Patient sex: M
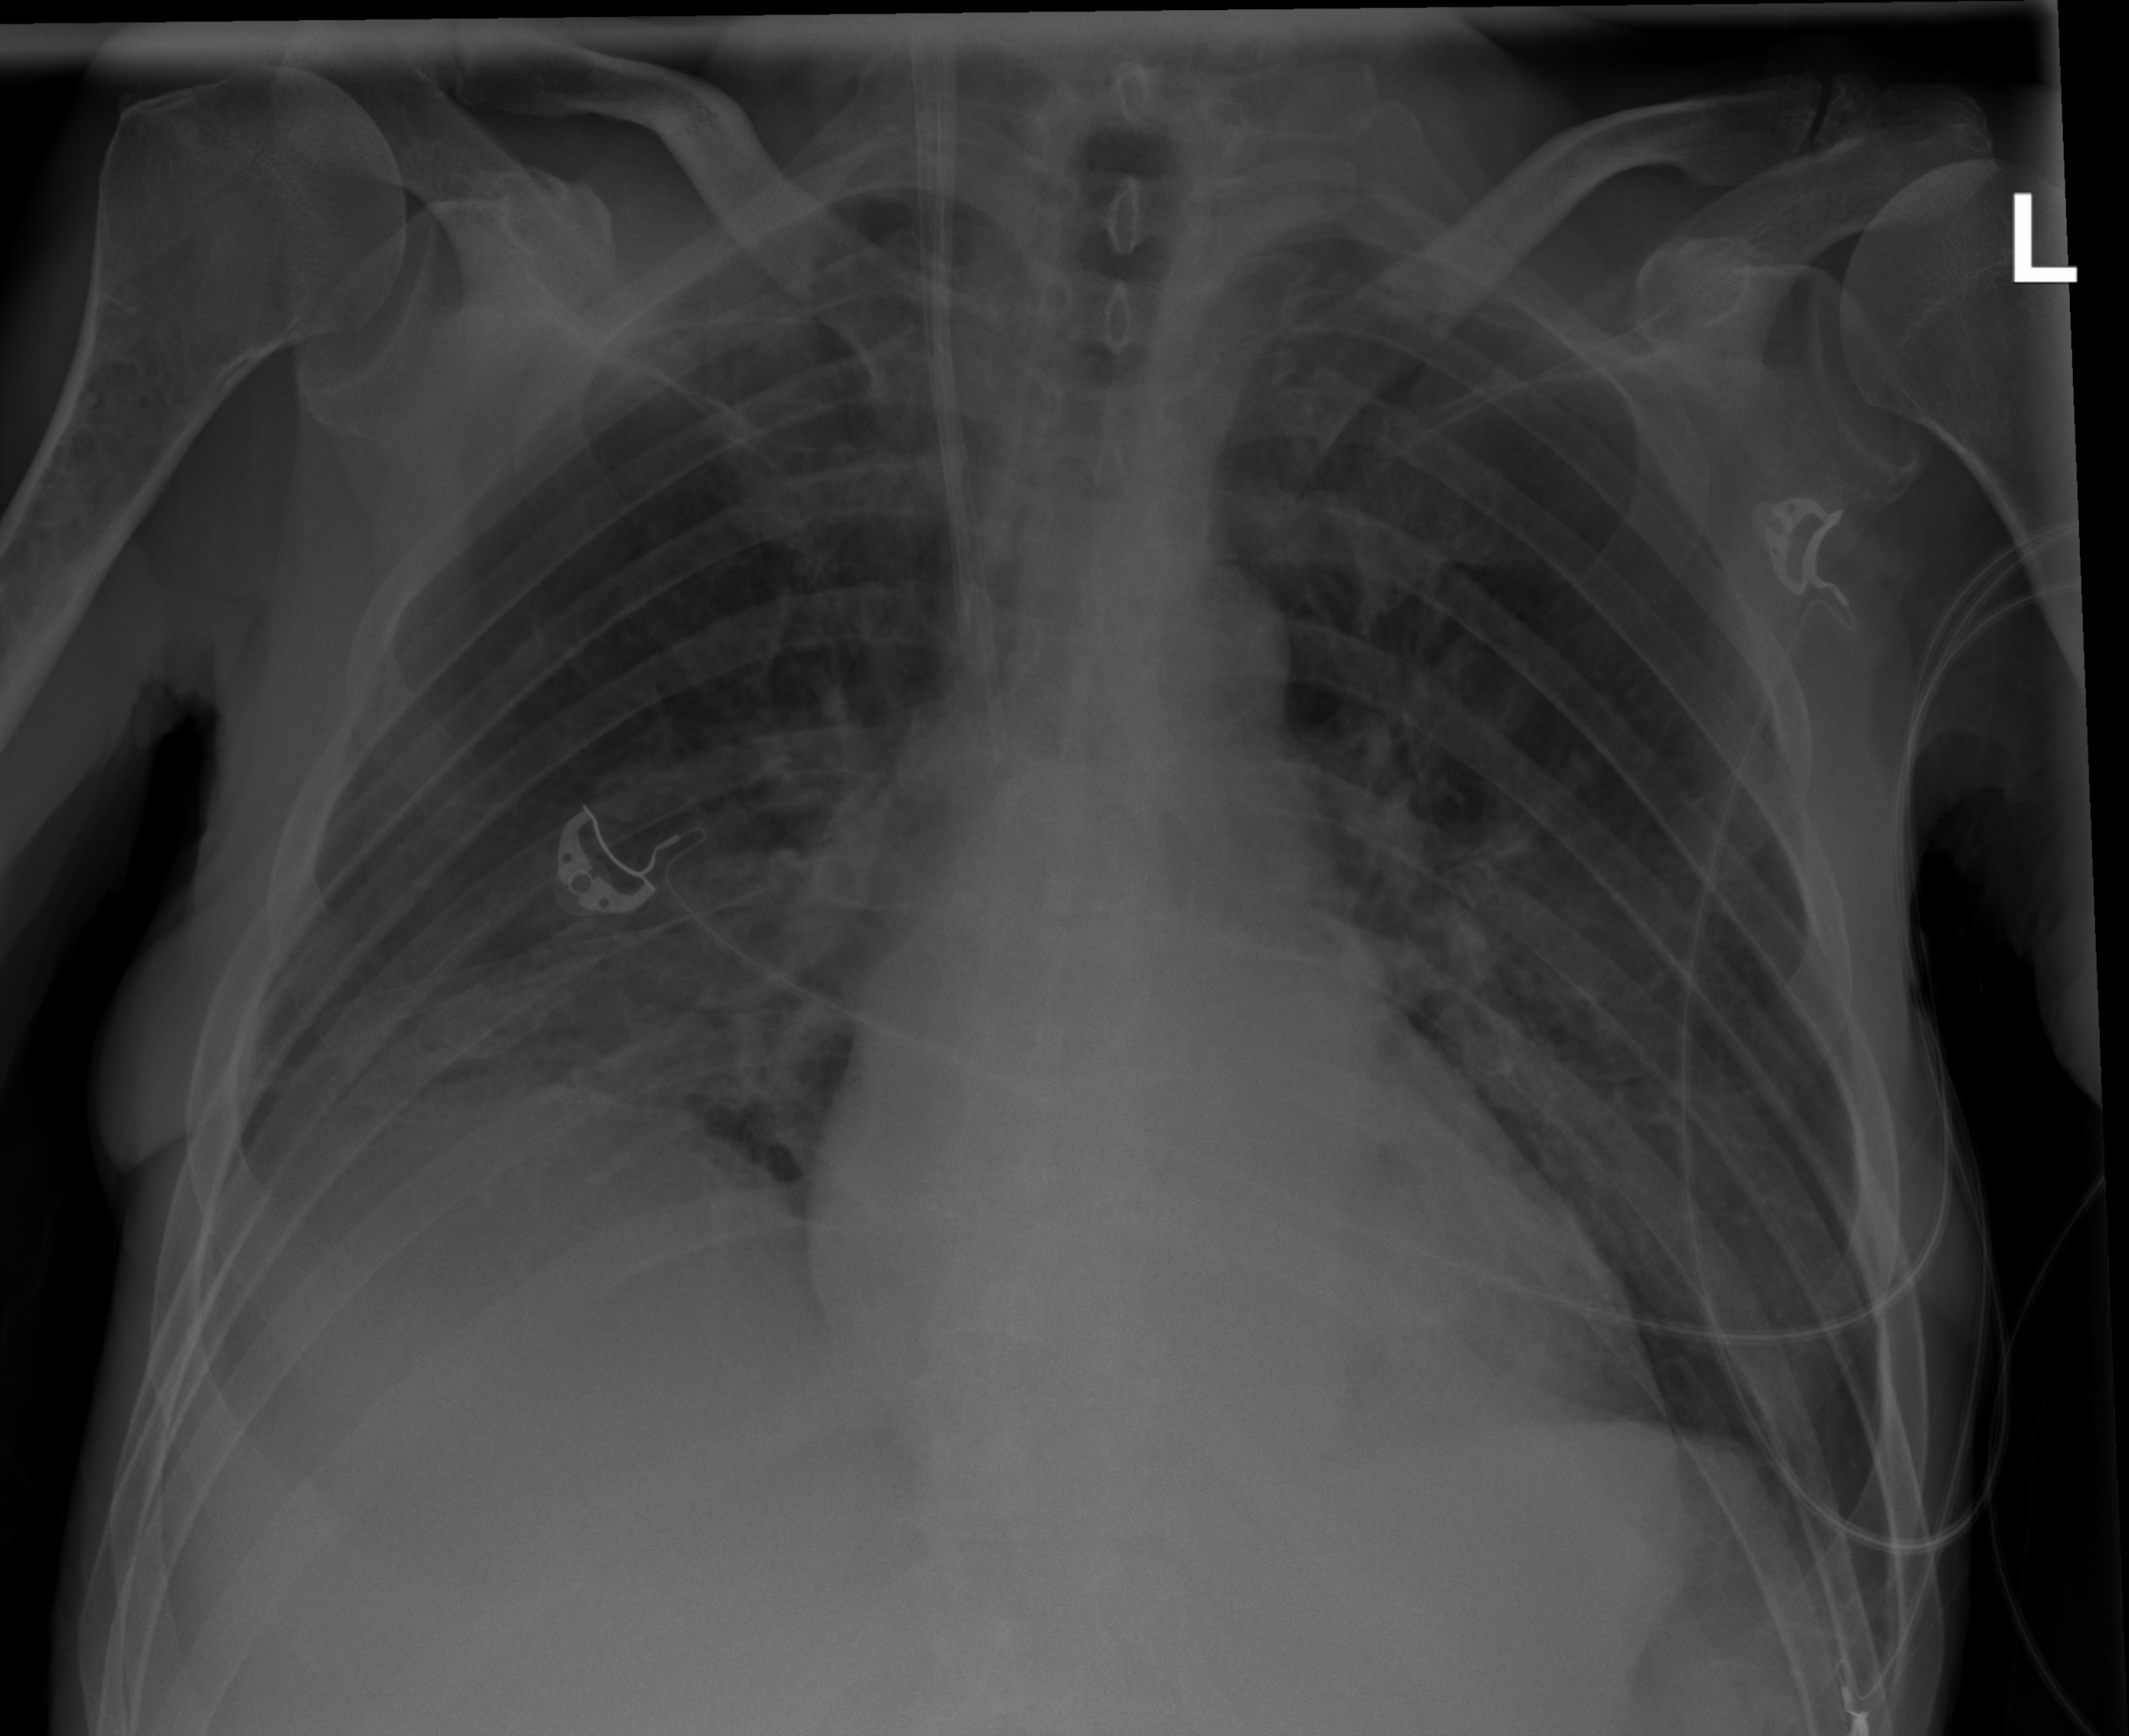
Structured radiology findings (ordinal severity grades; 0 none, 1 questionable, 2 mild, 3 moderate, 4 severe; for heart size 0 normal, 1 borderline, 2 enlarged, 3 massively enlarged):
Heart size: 1
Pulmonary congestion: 0
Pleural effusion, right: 2
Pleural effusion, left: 0
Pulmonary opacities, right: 3
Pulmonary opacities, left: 2
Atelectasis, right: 2
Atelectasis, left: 2